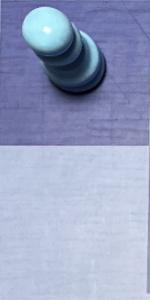
Label: Empty